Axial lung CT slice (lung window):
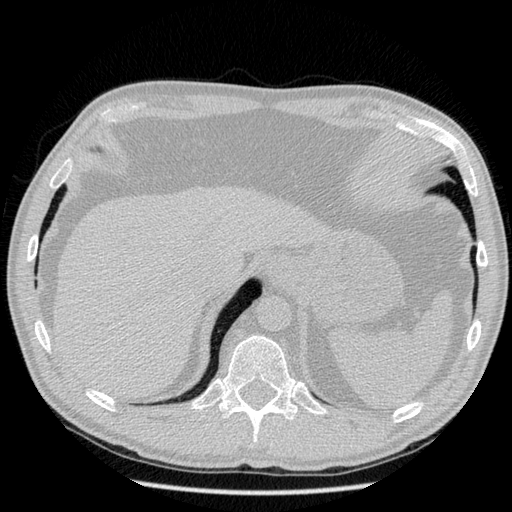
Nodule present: no